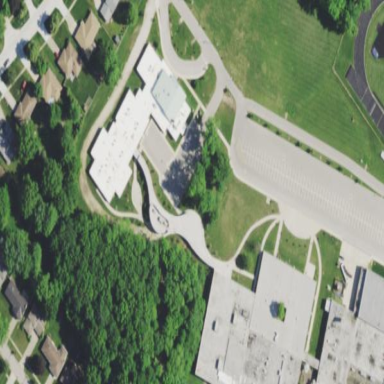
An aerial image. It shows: School building.